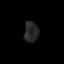
Tissue: lung
Cell type: Others
Senescence score: 0.1955
Nuclear area (px): 285
Mean DAPI intensity: 39.295